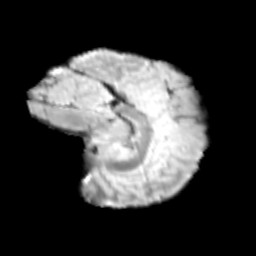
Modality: T2w
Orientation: sagittal
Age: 12
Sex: male
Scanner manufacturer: siemens
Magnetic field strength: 3 T
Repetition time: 3.8 s
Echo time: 0.07 s